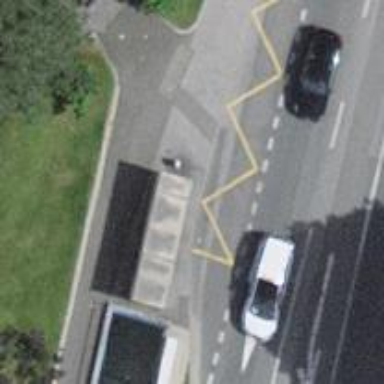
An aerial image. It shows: Bus stop with platform for public transport.